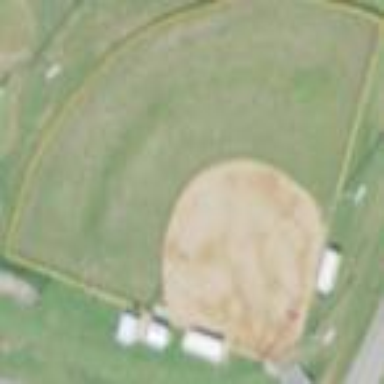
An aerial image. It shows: Softball pitch for leisure sports.